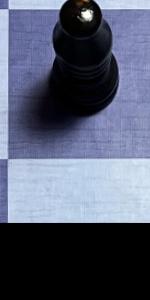
Label: Empty